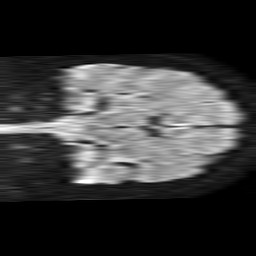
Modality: TRACE
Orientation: coronal
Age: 44
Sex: female
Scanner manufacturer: philips
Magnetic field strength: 1.5 T
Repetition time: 4.6 s
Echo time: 0.09059 s